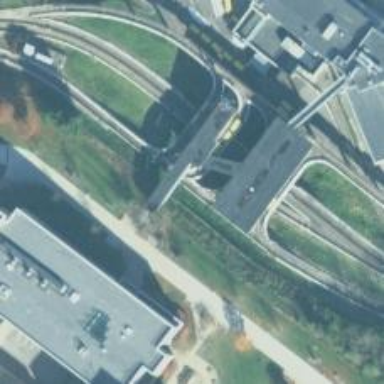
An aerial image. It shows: Bridge over bus guideway.